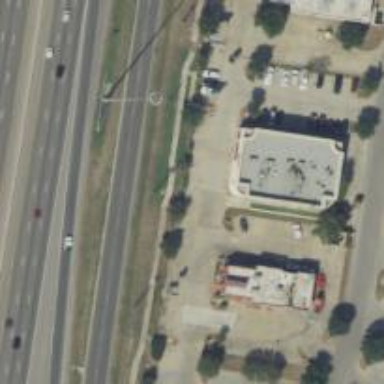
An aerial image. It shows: The East sidewalk of I35 is footway.